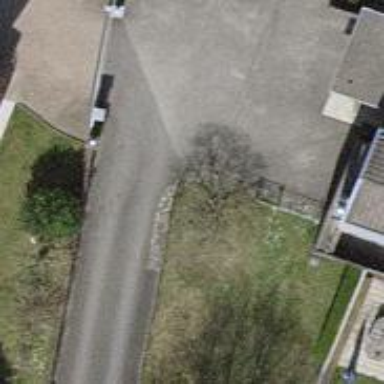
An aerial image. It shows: Garden with deciduous broadleaved trees.